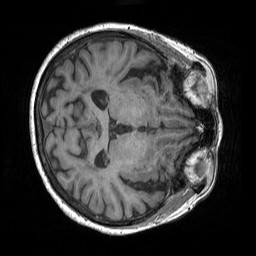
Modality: T1w
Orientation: axial
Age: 82
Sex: female
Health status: healthy
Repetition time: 1.9 s
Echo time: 0.00252 s